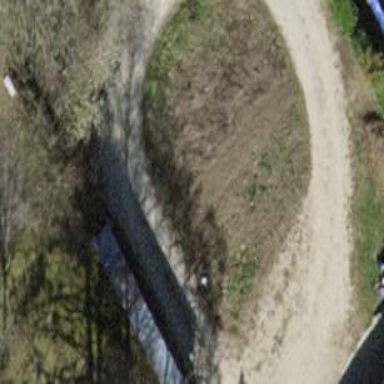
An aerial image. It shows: Unpaved track with grade2 track type.